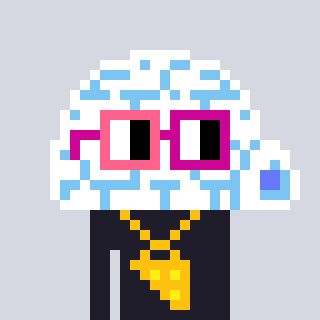
a pixel art character with square pink and red glasses, a igloo-shaped head and a grayscale-colored body on a cool background